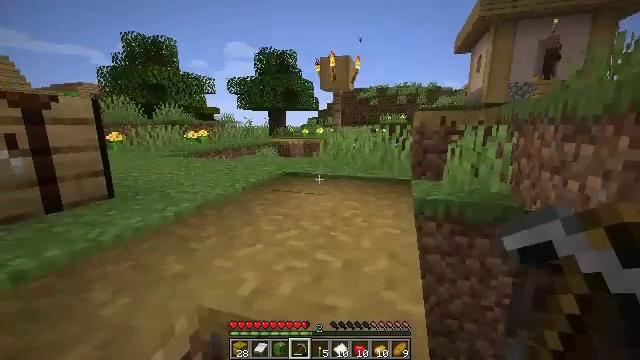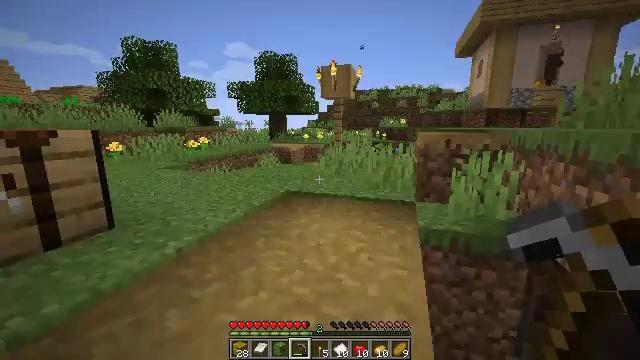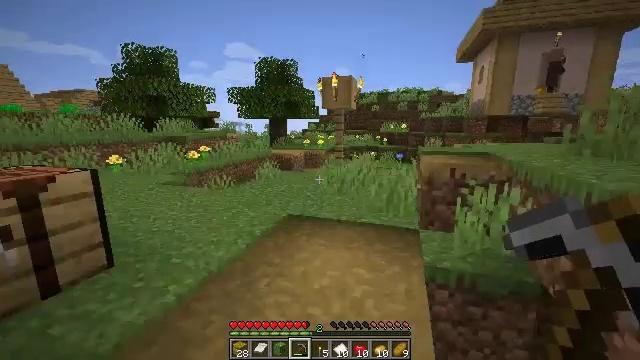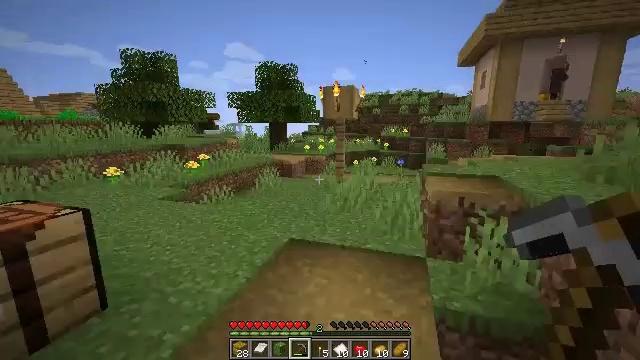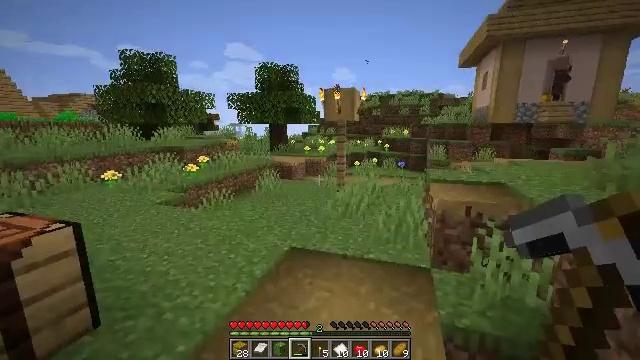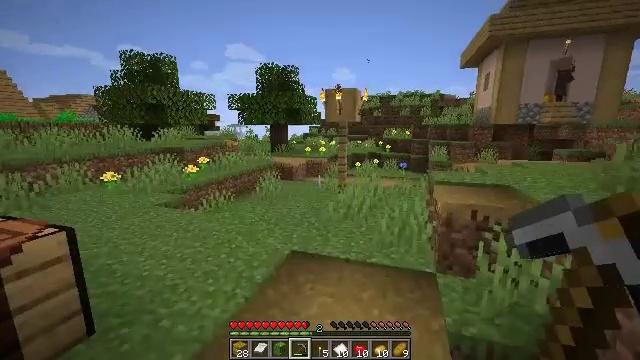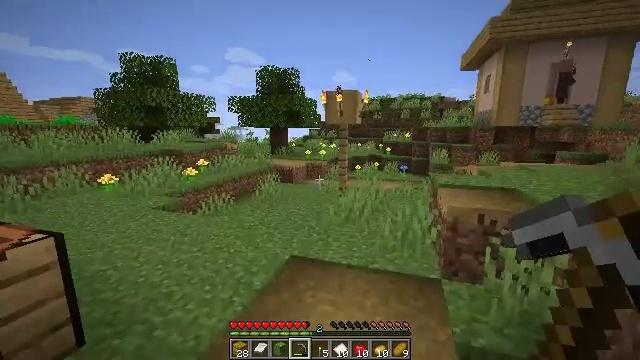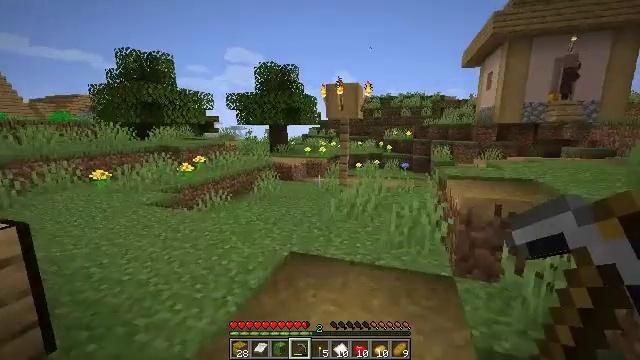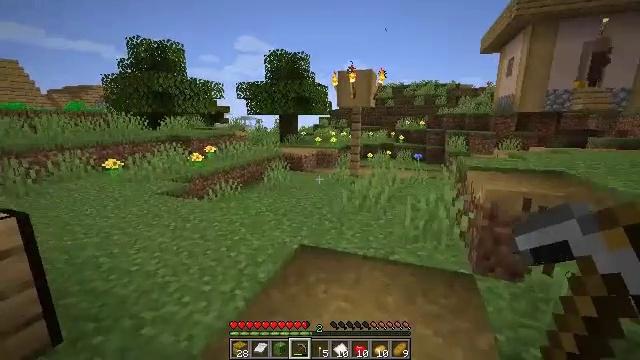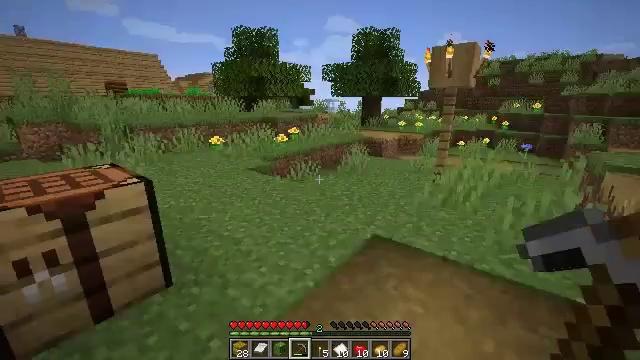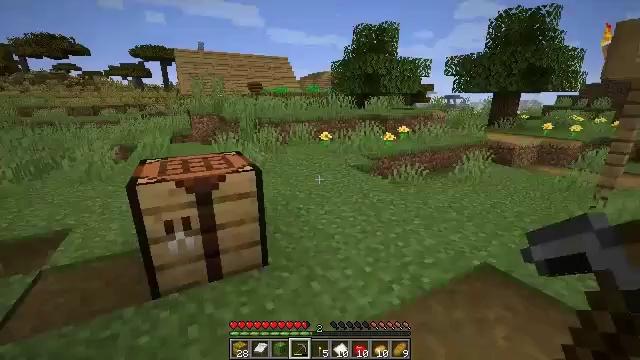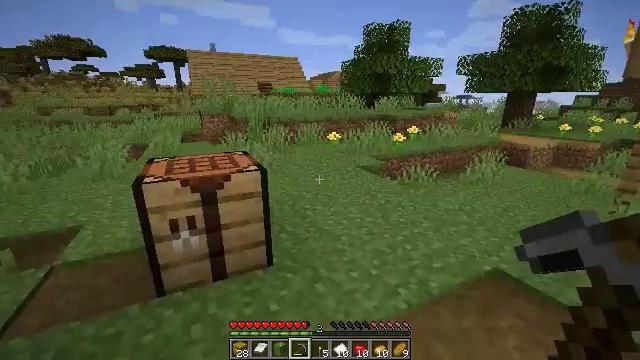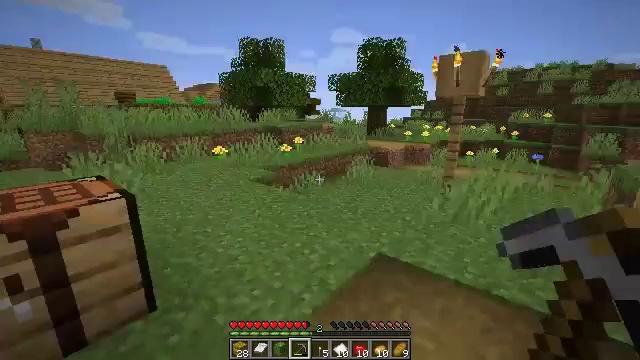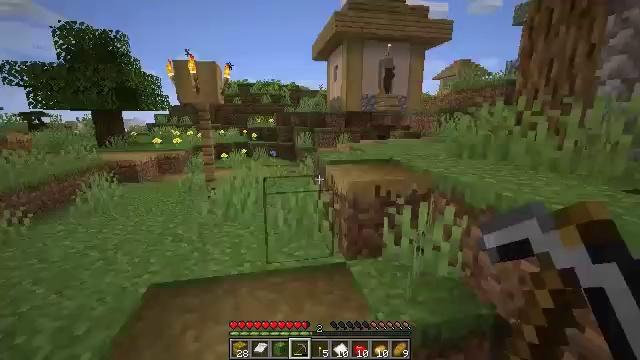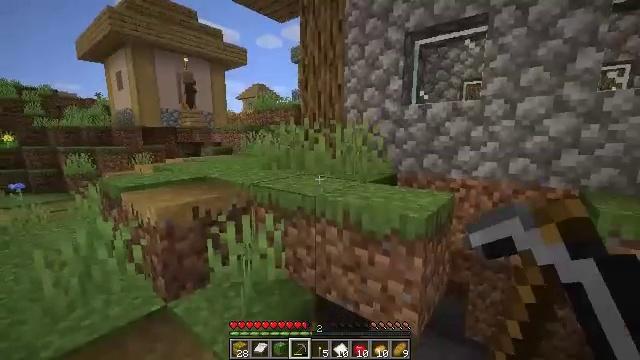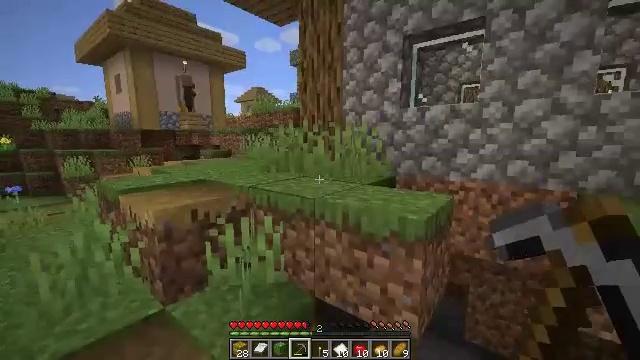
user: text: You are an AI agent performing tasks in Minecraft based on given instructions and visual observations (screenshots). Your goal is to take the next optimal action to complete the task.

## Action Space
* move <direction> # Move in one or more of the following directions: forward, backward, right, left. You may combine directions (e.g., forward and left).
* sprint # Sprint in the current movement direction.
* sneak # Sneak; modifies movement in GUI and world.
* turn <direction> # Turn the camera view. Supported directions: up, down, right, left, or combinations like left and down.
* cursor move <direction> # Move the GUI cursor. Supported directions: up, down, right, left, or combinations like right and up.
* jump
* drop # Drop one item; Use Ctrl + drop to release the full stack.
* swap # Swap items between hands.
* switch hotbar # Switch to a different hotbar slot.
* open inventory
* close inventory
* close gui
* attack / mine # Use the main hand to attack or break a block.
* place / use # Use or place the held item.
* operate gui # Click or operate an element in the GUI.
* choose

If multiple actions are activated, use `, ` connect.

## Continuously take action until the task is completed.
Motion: motion action
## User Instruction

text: Break the blast furnace block.
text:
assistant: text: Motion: move forward, jump
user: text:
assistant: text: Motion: move forward, jump
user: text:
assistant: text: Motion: move forward
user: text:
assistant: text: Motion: move forward
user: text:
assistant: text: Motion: move forward
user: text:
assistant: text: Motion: move forward
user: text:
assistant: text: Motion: move forward
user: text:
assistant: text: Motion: move forward, turn left and down
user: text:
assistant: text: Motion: turn left and down
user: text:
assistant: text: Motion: turn left
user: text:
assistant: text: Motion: turn left
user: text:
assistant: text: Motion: turn right and up
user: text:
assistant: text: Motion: turn right and up
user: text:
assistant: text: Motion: turn right and up
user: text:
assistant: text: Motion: no_op
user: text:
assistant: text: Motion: move forward
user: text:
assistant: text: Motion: move forward
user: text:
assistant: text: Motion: move forward
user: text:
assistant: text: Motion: move forward
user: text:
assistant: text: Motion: move forward
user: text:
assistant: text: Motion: move forward, sprint, turn left
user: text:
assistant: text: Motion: move forward, sprint, turn left
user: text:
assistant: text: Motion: move forward, sprint, turn left
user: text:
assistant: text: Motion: move forward, sprint, jump
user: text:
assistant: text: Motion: move forward, jump
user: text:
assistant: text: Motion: move forward, jump
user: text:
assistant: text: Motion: move forward, jump
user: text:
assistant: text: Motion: move forward, jump
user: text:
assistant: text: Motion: move forward, jump
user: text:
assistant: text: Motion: move forward, turn right, jump